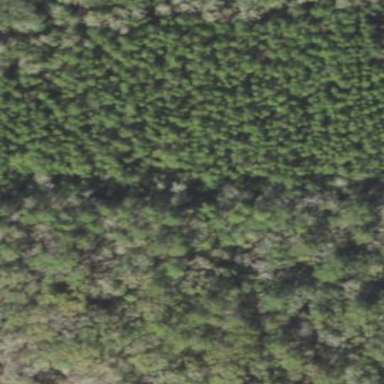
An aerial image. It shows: Forest area dominated by needle-leaved trees.